Question: I have the following heatmap with the dendrogram like this.
The complete data are <URL>.
The problem is that the dendrogram on the left is squished. How can I unsquish (expand) it without altering the column size of the heatmap?

It is generated with this code:
'''
#!/usr/bin/Rscript
library(gplots);
library(RColorBrewer);
plot_hclust <- function(inputfile,clust.height,type.order=c(),row.margins=70) {
# Read data
dat.bcd <- read.table(inputfile,na.strings=NA, sep=" ",header=TRUE);
rownames(dat.bcd) <- do.call(paste,c(dat.bcd[c("Probes","Gene.symbol")],sep=" "))
dat.bcd <- dat.bcd[,!names(dat.bcd) %in% c("Probes","Gene.symbol")]
dat.bcd <- dat.bcd
# Clustering and distance function
hclustfunc <- function(x) hclust(x, method="complete")
distfunc <- function(x) dist(x,method="maximum")
# Select based on FC, as long as any of them >= anylim
anylim <- 2.0
dat.bcd <- dat.bcd[ apply(dat.bcd, 1,function(x) any (x >= anylim)), ]
# Clustering functions
height <- clust.height;
# Define output file name
heatout <- paste("tmp.pafc.heat.",anylim,".h",height,".pdf",sep="");
# Compute distance and clusteirn function
d.bcd <- distfunc(dat.bcd)
fit.bcd <- hclustfunc(d.bcd)
# Cluster by height
#cutree and rect.huclust has to be used in tandem
clusters <- cutree(fit.bcd, h=height)
nofclust.height <- length(unique(as.vector(clusters)));
myorder <- colnames(dat.bcd);
if (length(type.order)>0) {
myorder <- type.order
}
# Define colors
#hmcols <- rev(brewer.pal(11,"Spectral"));
hmcols <- rev(redgreen(2750));
selcol <- colorRampPalette(brewer.pal(12,"Set3"))
selcol2 <- colorRampPalette(brewer.pal(9,"Set1"))
sdcol= selcol(5);
clustcol.height = selcol2(nofclust.height);
# Plot heatmap
pdf(file=heatout,width=20,height=50); # for FC.lim >=2
heatmap.2(as.matrix(dat.bcd[,myorder]),Colv=FALSE,density.info="none",lhei=c(0.1,4),dendrogram="row",scale="row",RowSideColors=clustcol.height[clusters],col=hmcols,trace="none", margin=c(30,row.margins), hclust=hclustfunc,distfun=distfunc,lwid=c(1.5,2.0),keysize=0.3);
dev.off();
}
#--------------------------------------------------
# ENd of functions
#--------------------------------------------------
plot_hclust("http://pastebin.com/raw.php?i=ZaGkPTGm",clust.height=3,row.margins=70);
'''
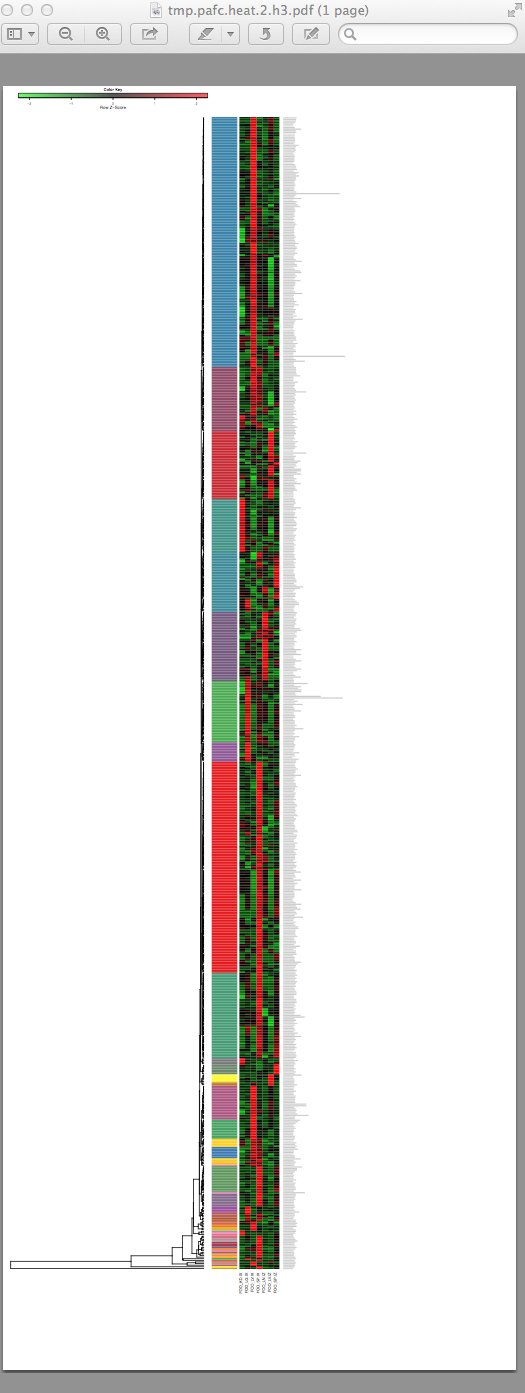
Answer: In your case the data has long tail, which is expected for gene expression data (lognormal).
'''
data <- read.table(file='http://pastebin.com/raw.php?i=ZaGkPTGm',
header=TRUE, row.names=1)
mat <- as.matrix(data[,-1]) # -1 removes the first column containing gene symbols
'''
As you can see from the quantile distribution that the genes with the highest expression extend the range from 1.5 to above 300.
'''
quantile(mat)
# 0% 25% 50% 75% 100%
# 0.000 0.769 1.079 1.544 346.230
'''
When the hierarchical clustering is performed on data the resulting dendrogram may show bias towards the values with the highest expression, as seen in your example. This merits either a logarithmic or z-score transformation, among many (<URL>' is undefined.
(<URL> for more details.
I would propose that you scale your data running 'heatmap.2':
'''
# scale function transforms columns by default hence the need for transposition.
z <- t(scale(t(mat)))
quantile(z)
# 0% 25% 50% 75% 100%
# -2.<PHONE> -<PHONE> -<PHONE> <PHONE> 2.<PHONE>
# set custom distance and clustering functions
hclustfunc <- function(x) hclust(x, method="complete")
distfunc <- function(x) dist(x,method="maximum")
# obtain the clusters
fit <- hclustfunc(distfunc(z))
clusters <- cutree(fit, 5)
# require(gplots)
pdf(file='heatmap.pdf', height=50, width=10)
heatmap.2(z, trace='none', dendrogram='row', Colv=F, scale='none',
hclust=hclustfunc, distfun=distfunc, col=greenred(256), symbreak=T,
margins=c(10,20), keysize=0.5, labRow=data$Gene.symbol,
lwid=c(1,0.05,1), lhei=c(0.03,1), lmat=rbind(c(5,0,4),c(3,1,2)),
RowSideColors=as.character(clusters))
dev.off()
'''
Also, see the additional posts <URL>, which explain how to set the layout of the heatmap via 'lmat', 'lwid' and 'lhei' parameters.
The resulting heatmap is shown below (row and column labels are omitted):